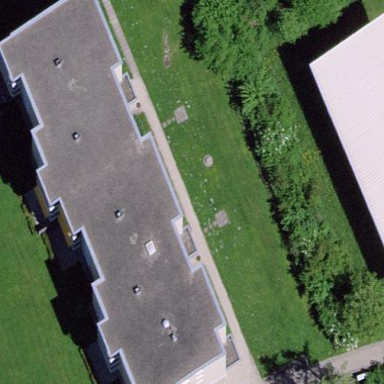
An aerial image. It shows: Garage building.